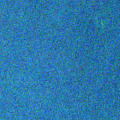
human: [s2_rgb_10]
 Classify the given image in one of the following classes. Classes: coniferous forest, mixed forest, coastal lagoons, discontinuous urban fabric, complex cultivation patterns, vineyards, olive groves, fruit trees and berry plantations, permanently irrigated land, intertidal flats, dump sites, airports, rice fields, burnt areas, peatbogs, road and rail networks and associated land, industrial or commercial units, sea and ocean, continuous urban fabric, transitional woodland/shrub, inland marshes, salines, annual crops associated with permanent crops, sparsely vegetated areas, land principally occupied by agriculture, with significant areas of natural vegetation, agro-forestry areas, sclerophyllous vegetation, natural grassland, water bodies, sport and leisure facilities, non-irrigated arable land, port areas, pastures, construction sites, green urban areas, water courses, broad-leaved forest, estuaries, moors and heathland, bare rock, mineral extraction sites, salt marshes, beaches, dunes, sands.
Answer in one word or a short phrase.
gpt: sea and ocean